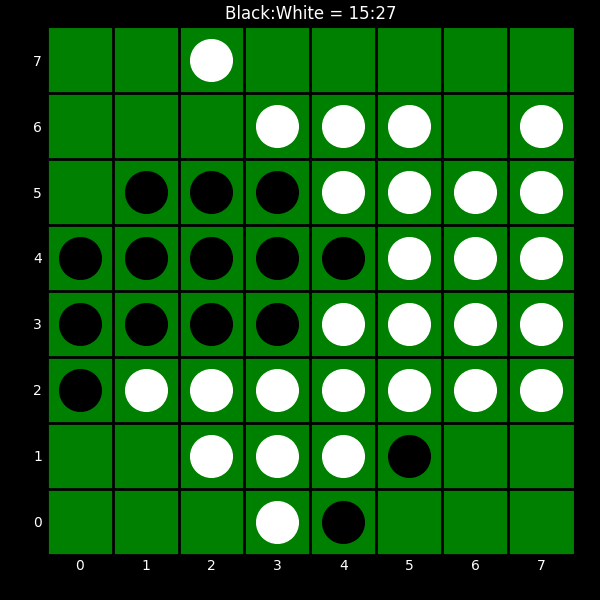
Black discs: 15
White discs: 27